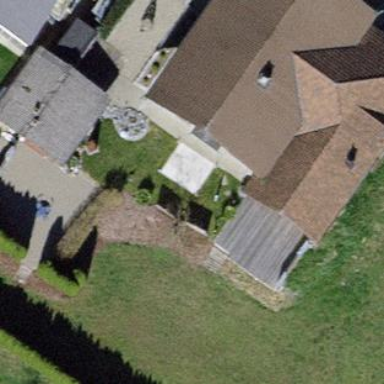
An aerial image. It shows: Gabled roofed house.